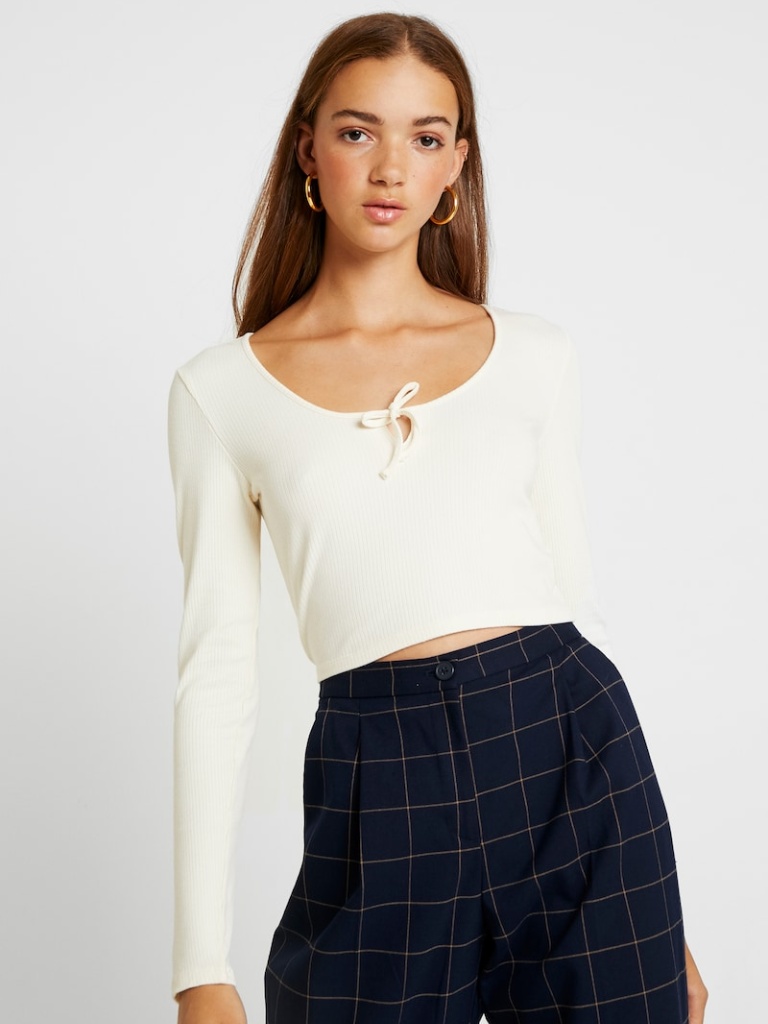
ribbed tight a long-sleeved with the sleeves down cropped length Untucked scoop top